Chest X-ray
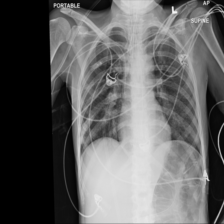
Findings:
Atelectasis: negative
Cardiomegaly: negative
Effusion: negative
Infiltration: negative
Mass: negative
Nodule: positive
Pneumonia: negative
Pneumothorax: negative
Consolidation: negative
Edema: negative
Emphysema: negative
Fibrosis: negative
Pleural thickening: negative
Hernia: negative